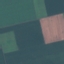
Land use / land cover class: AnnualCrop